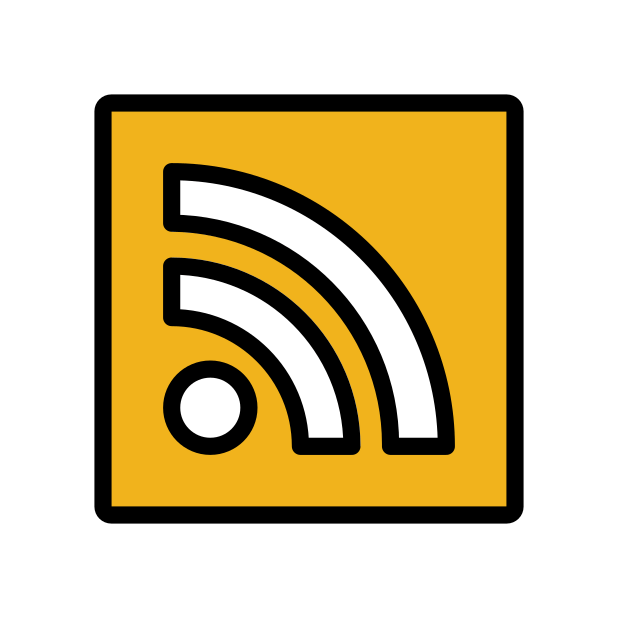
web syndication